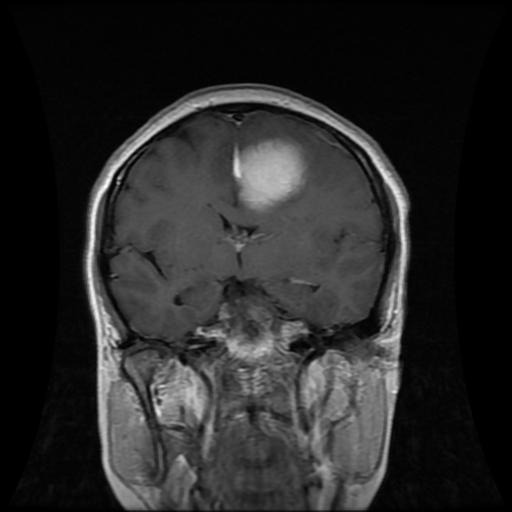
Label: meningioma